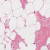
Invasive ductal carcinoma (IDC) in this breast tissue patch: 0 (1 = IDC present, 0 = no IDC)